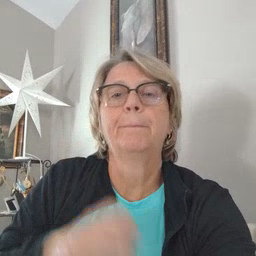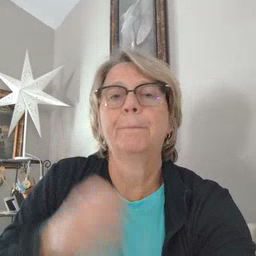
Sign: gum